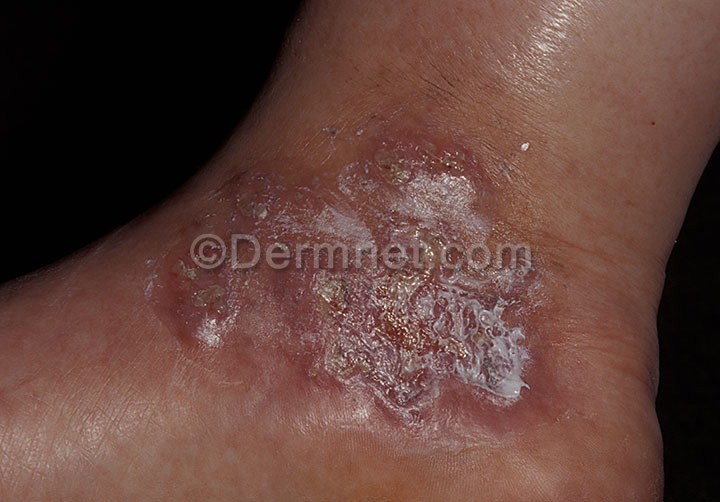
Disease: Vasculitis Photos